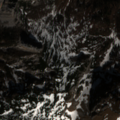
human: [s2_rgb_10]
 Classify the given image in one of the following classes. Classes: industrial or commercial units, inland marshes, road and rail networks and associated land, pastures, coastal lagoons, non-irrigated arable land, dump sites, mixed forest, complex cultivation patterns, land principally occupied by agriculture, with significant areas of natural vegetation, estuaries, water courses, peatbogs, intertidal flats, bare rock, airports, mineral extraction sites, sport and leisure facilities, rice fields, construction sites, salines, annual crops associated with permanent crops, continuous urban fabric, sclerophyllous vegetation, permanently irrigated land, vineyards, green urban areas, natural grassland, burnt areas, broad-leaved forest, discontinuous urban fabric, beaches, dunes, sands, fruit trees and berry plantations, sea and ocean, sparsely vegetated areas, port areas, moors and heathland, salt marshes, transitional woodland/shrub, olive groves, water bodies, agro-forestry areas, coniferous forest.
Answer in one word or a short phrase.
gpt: mixed forest, natural grassland, moors and heathland, bare rock, sparsely vegetated areas